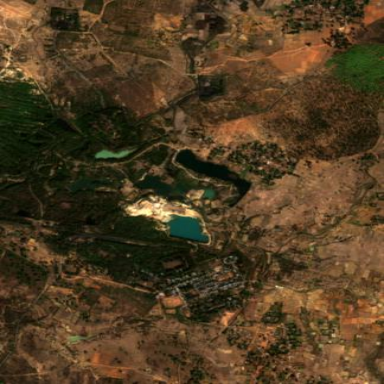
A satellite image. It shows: Quarry area.